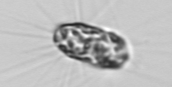
Label: Corethron_hystrix